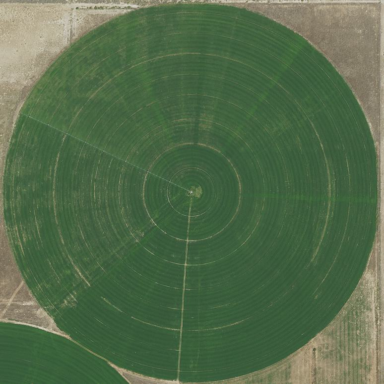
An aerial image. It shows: Farmland with pivot irrigation system.